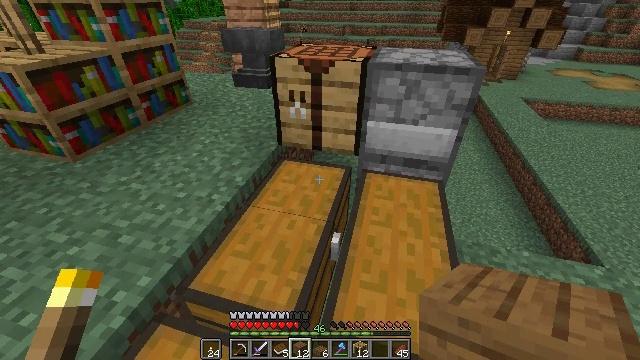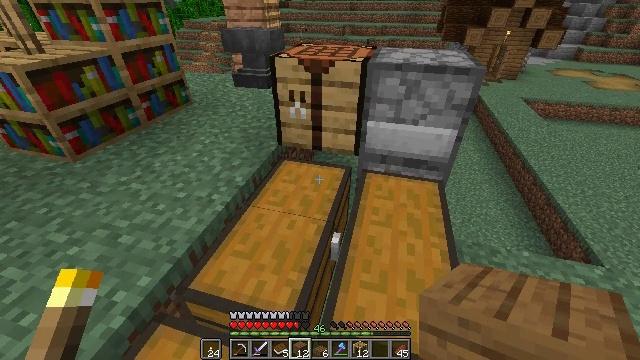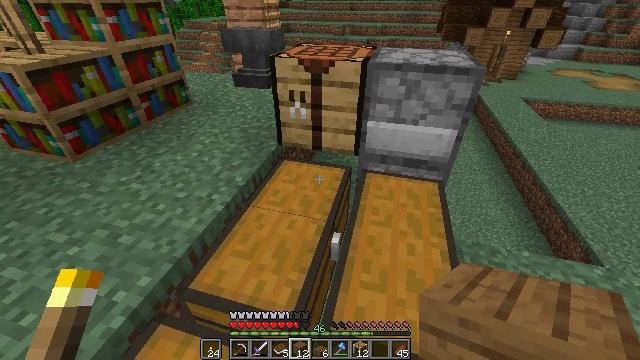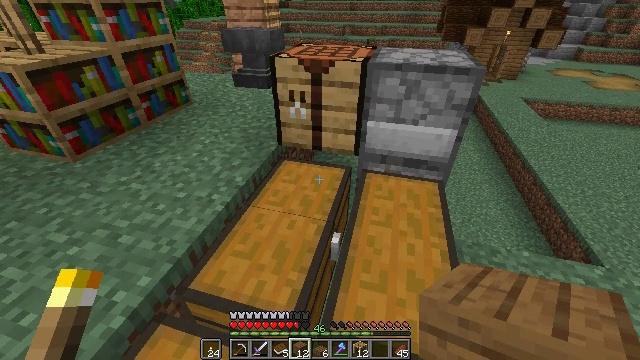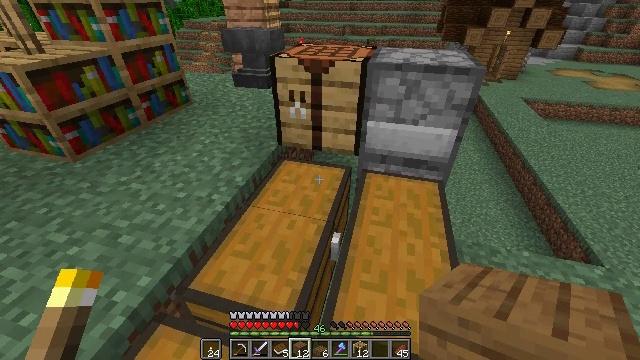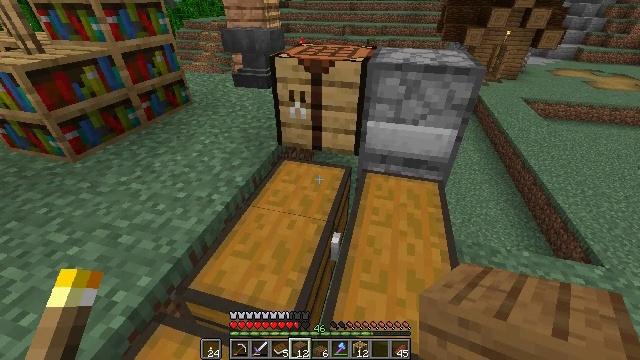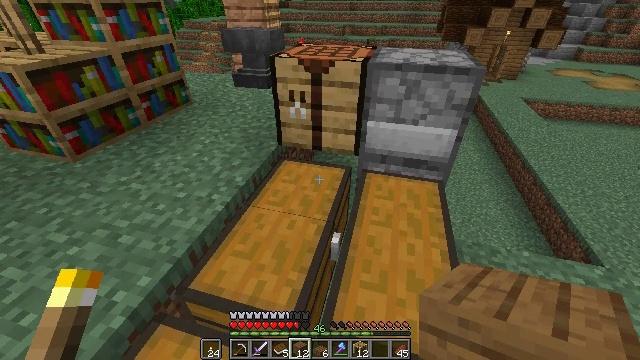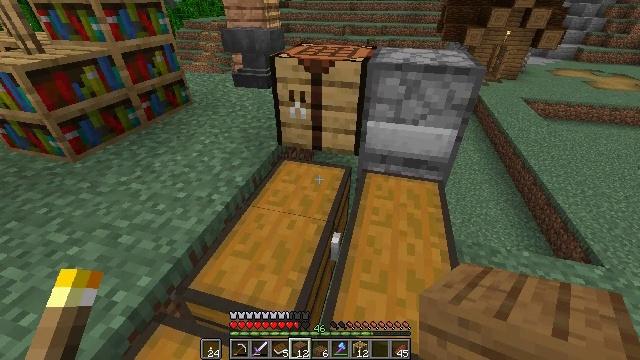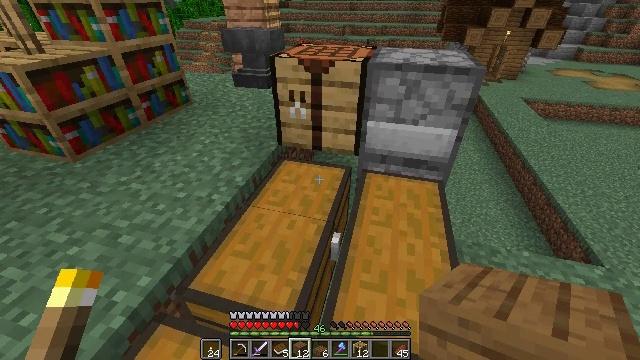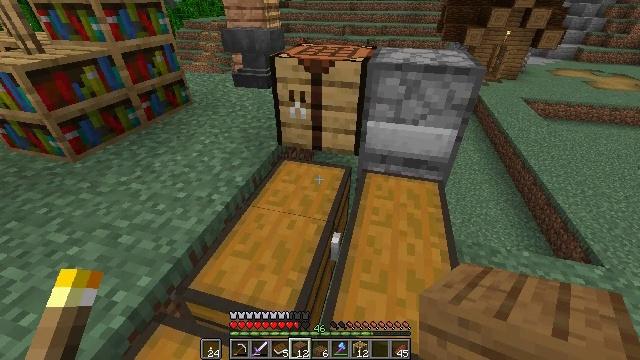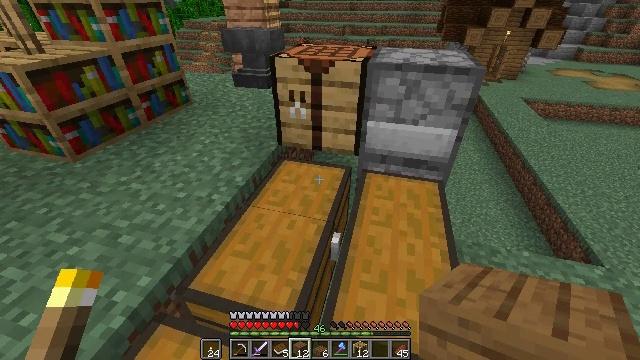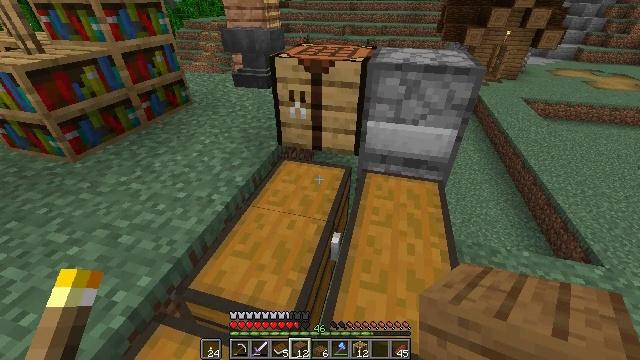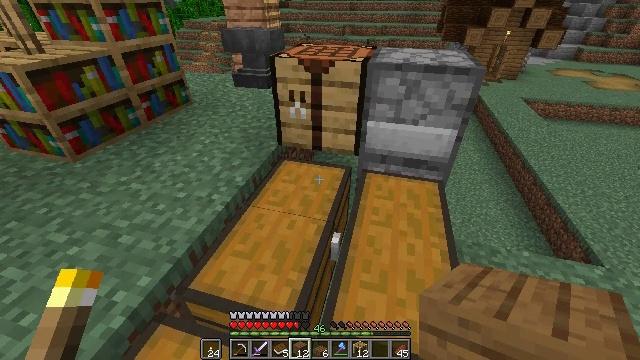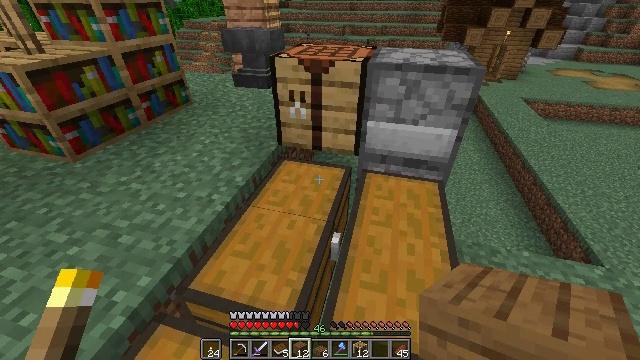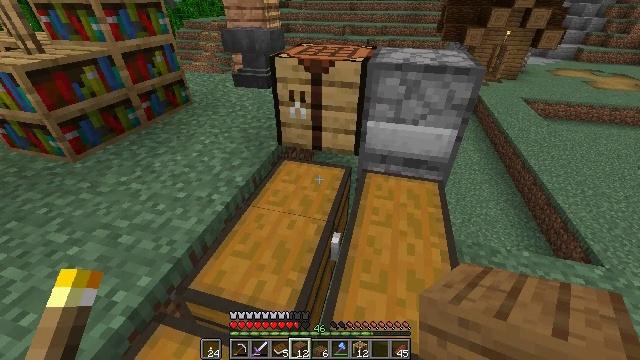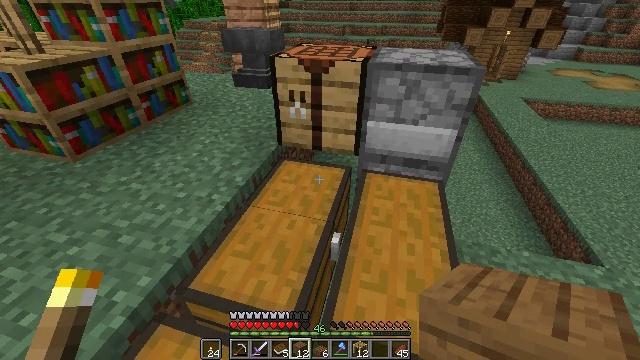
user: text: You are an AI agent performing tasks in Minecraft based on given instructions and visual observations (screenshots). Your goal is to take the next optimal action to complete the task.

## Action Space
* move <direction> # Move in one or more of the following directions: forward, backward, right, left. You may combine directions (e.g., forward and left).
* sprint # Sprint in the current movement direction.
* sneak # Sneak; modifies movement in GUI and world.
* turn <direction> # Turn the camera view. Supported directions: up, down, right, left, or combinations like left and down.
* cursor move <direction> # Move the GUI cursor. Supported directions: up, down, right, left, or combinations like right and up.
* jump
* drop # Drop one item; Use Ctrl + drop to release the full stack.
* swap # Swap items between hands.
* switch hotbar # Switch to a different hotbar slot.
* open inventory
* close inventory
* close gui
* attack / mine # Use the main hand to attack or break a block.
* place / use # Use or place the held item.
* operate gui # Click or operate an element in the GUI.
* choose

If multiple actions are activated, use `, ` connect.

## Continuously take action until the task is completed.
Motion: motion action
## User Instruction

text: Use sticks and spruce planks to craft a spruce fence gate.
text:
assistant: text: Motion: no_op
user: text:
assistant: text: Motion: no_op
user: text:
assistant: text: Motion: no_op
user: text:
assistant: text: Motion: no_op
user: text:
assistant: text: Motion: no_op
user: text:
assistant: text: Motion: no_op
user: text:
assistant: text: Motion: no_op
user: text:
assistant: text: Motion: no_op
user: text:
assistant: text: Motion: no_op
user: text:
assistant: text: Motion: no_op
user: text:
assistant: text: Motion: no_op
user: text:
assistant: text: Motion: no_op
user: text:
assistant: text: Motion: no_op
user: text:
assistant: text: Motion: no_op
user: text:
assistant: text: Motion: no_op
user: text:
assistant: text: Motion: no_op
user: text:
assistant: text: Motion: no_op
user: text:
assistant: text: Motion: no_op
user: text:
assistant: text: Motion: no_op
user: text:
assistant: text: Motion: no_op
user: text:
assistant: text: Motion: no_op
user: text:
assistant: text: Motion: no_op
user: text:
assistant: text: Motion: no_op
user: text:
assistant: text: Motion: no_op
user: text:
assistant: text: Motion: no_op
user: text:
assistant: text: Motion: no_op
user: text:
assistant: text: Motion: no_op
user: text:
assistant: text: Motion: no_op
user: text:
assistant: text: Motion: no_op
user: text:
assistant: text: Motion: no_op